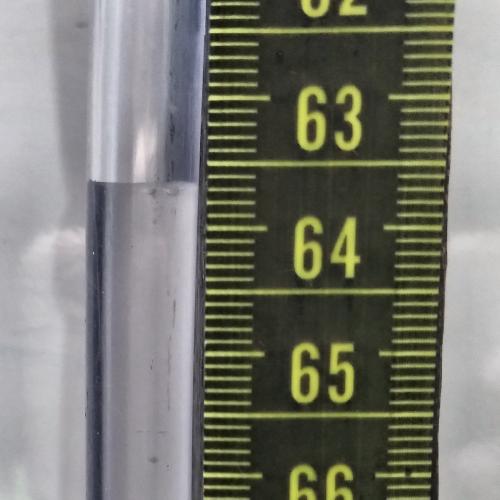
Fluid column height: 63.7 cm